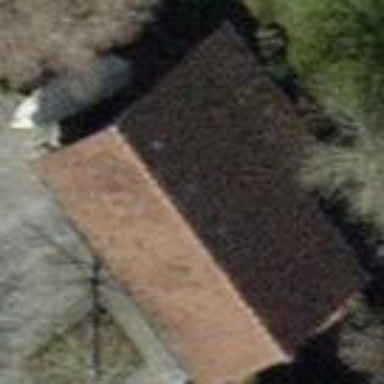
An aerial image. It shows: Shed building.